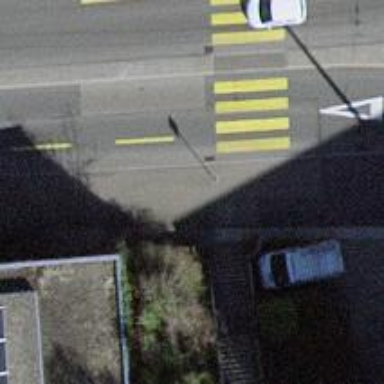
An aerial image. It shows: Set of steps on the road.